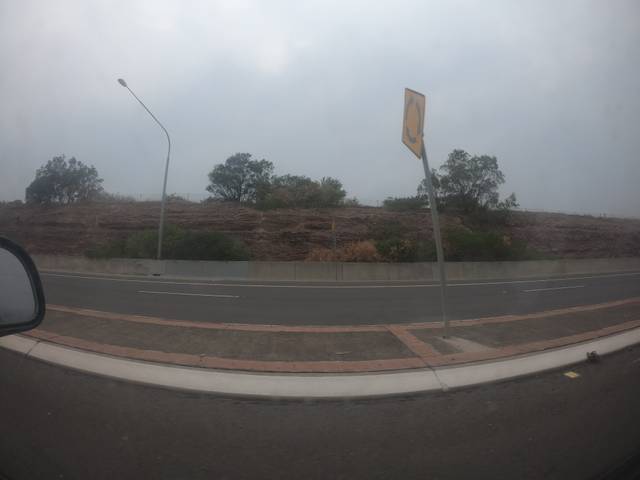
Region: Australia
Coordinates: -34.59, 150.85